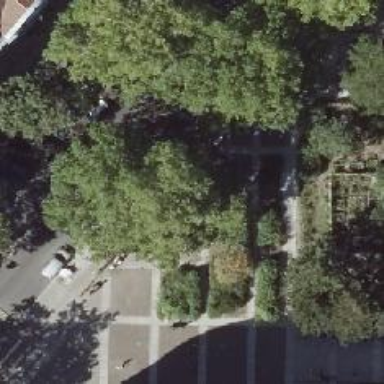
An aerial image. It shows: Beautiful avenue lined with deciduous broadleaved trees.